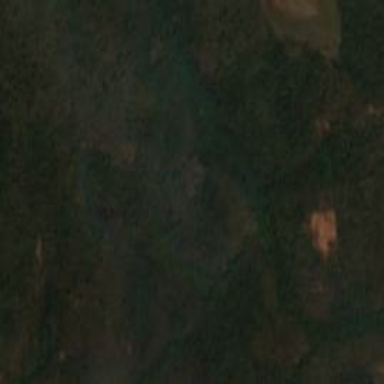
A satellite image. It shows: Forest area.